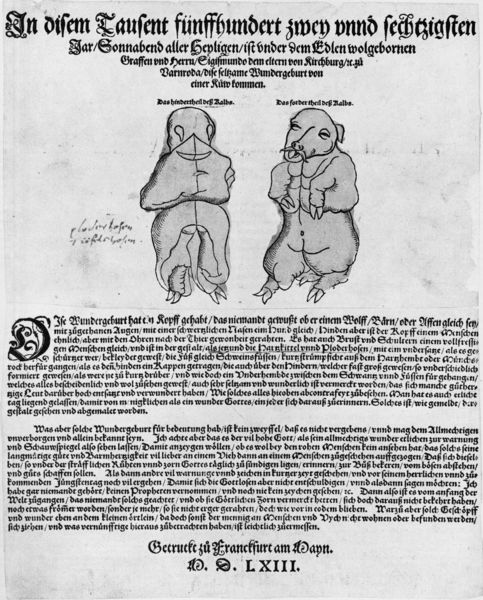
Titel: In disem Tausent fünffhundert zwey vnnd sechtzigsten Jar
Künstler: Hans Lechler
Standort: Zürich.
Institution: Wickiana
Schlagwörter: körper, weiß, grau, köpfe, nase, rücken, schwarz, zeichnung, tier, tiere, augen, stehen, taille, rückenansicht, schrift, studie, grafik, graphik, schweine, karikatur, datum, deutsch, zehen, schwein, buch, rückseite, druck, radierung, stich, titel, seite, illustration, schwarzweiß, text, zeitung, überschrift, koloriert, vorderseite, zahl, ziffer, gotisch, brief, wesen, mönch, vorderansicht, zeilen, kupferstich, fraktur, ungeheuer, texte, flugblatt, altdeutsch, handschrift, graf, kapuze, kalb, klauen, rüssel, monster, wissenschaft, anthropomorph, notiz, abschnitte, rat, initial, maulwurf, flugschrift, majuskel, missgeburt, pamphlet, schweinskopf, frankfurt, kreaturen, schriff, druckgaphik, mäuse, ratten, allerheiligen, text schrift, script, 1562, black and white, german, pig, pig body, lxiii., schweineohren